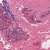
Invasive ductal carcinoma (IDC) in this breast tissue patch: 0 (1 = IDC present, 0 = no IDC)